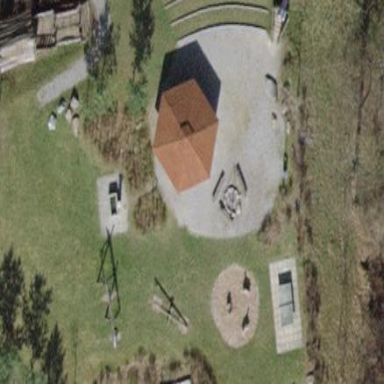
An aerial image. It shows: Playground area for leisure activities on the land.